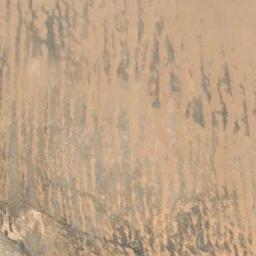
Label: desert